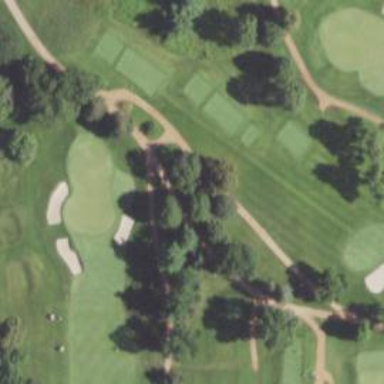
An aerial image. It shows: Path used for both walking and golf.